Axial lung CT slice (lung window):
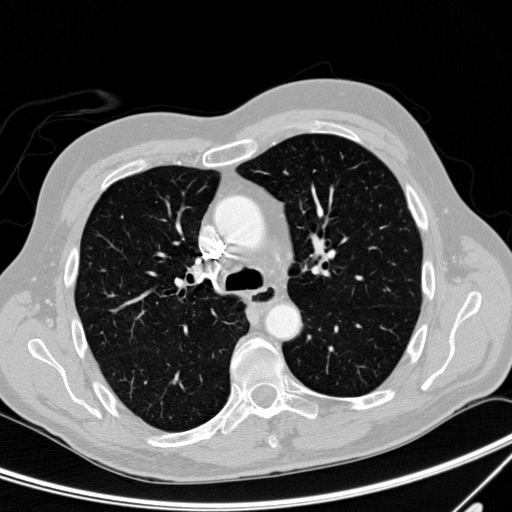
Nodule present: no